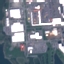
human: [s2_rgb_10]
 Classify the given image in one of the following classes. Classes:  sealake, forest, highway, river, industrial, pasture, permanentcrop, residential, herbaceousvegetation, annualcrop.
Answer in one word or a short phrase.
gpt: Industrial